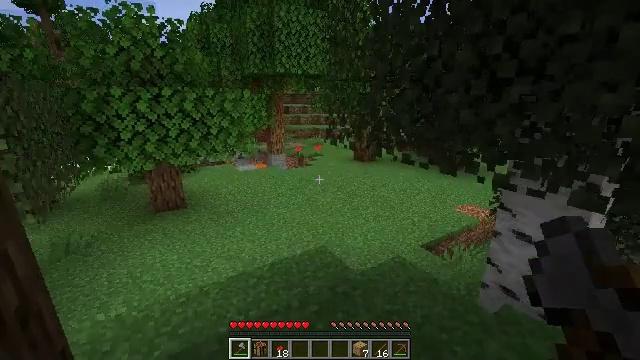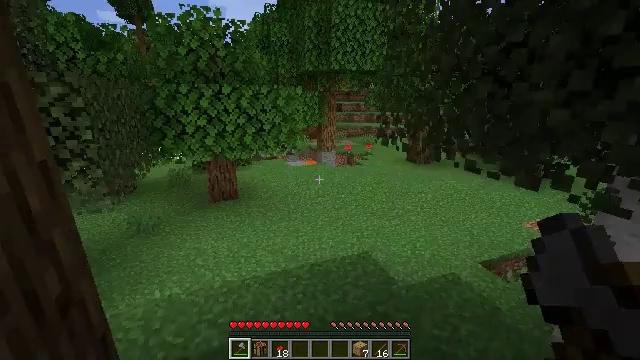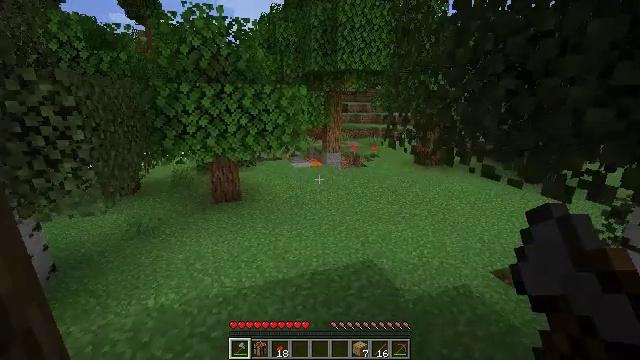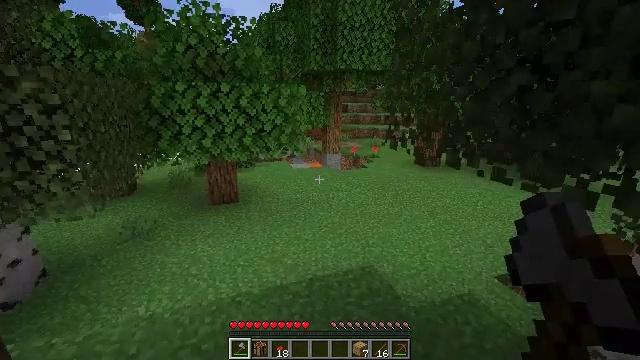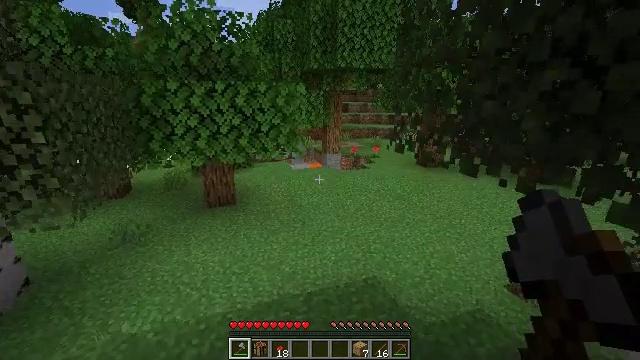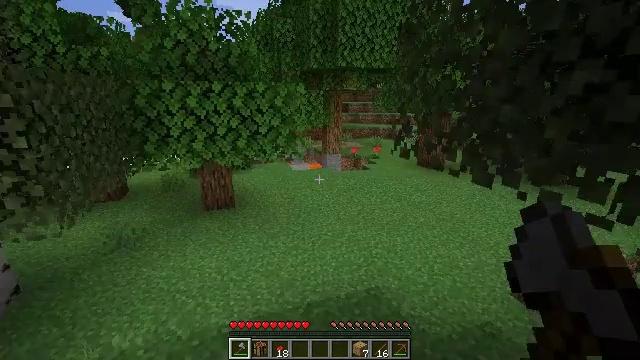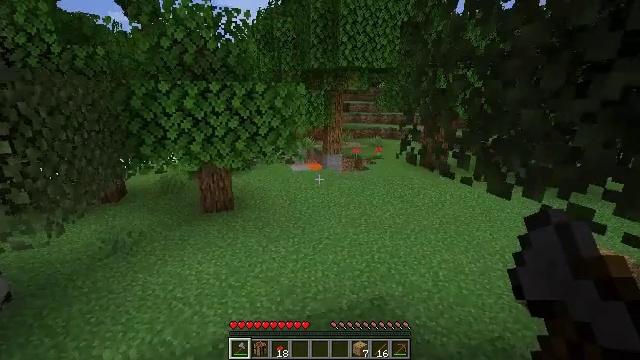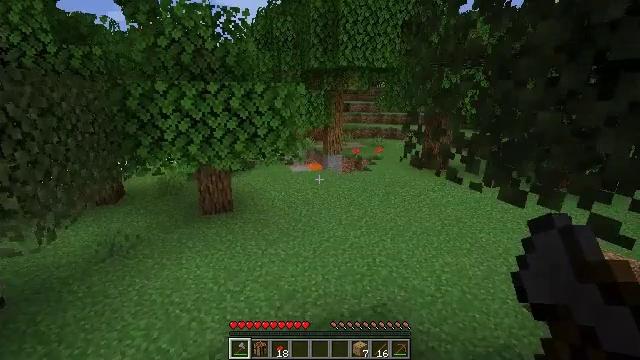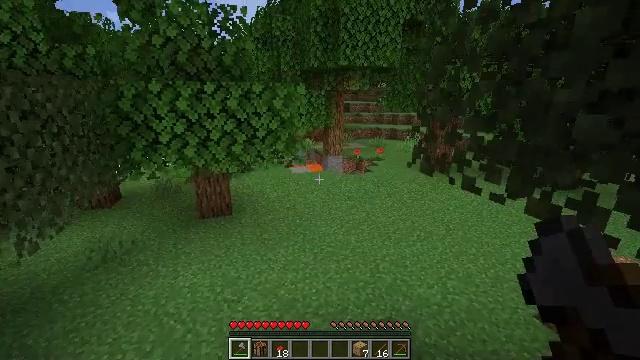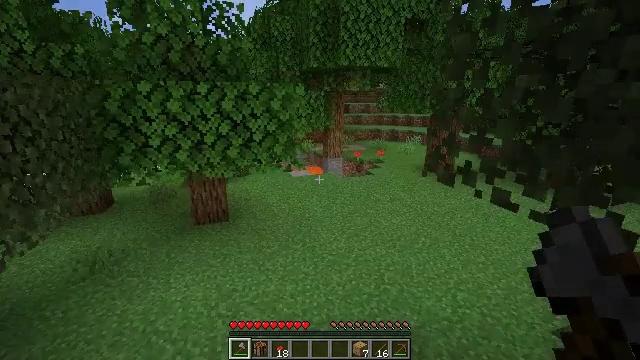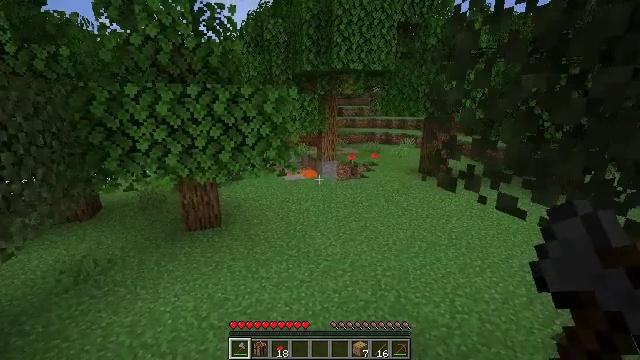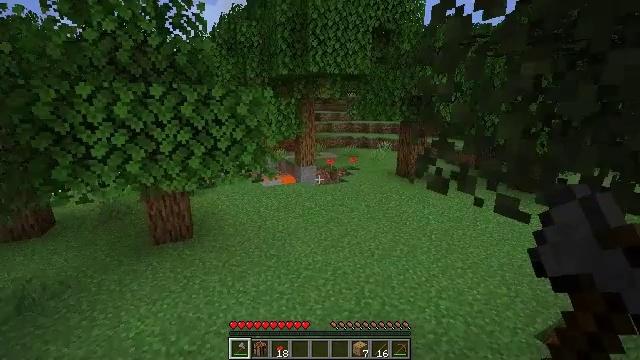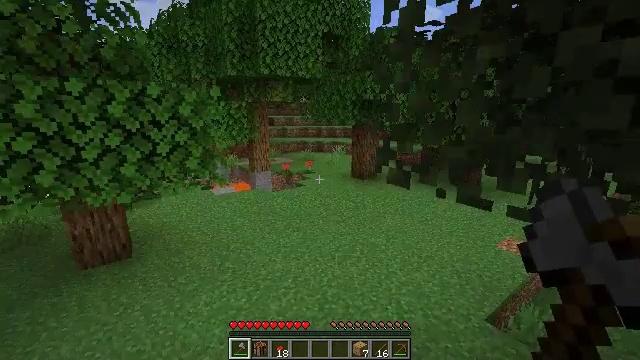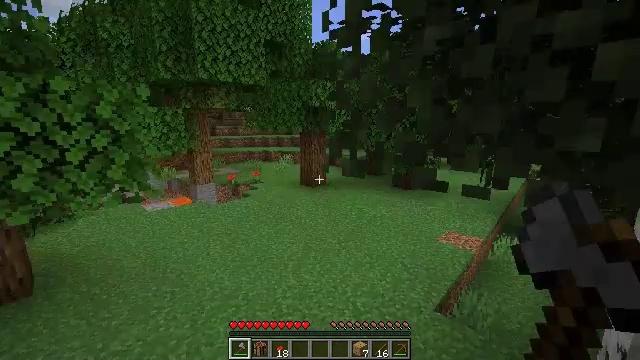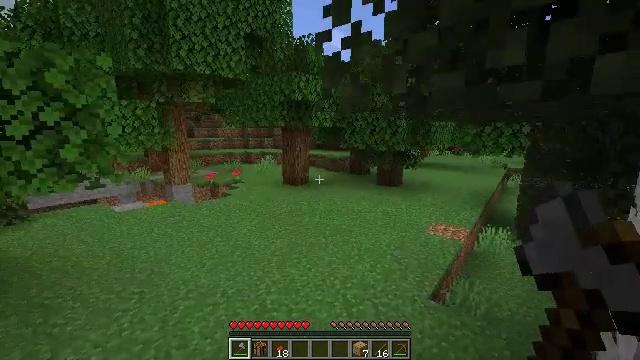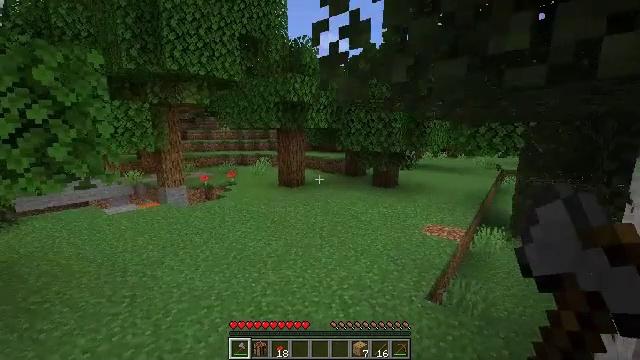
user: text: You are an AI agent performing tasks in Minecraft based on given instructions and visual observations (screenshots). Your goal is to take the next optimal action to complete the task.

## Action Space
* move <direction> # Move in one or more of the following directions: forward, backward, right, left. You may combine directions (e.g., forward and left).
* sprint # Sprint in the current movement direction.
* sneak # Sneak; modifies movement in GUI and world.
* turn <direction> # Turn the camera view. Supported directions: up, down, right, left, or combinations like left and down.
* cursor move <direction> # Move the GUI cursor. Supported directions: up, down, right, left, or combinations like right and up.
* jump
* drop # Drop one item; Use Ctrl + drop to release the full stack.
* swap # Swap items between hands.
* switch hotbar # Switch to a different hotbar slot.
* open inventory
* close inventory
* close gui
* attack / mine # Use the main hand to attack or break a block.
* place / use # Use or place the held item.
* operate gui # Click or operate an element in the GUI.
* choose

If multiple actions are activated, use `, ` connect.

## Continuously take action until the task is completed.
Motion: motion action
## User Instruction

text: Harvest the rose bush for its flowers.
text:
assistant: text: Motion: move forward, turn left
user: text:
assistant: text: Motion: move forward, turn left
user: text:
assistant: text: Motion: move forward
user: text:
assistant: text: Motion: move forward
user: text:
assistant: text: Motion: move forward
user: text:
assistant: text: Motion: move forward
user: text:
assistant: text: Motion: move forward
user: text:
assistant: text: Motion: move forward
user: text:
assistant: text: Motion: move forward
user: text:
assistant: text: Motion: move forward, turn right
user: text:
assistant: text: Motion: move forward, turn right
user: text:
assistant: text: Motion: move forward, turn right and up
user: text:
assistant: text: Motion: move forward, turn right and up
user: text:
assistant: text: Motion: move forward, turn right and up
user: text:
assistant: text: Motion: move forward, turn right
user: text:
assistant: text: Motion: move forward, turn right
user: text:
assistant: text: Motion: move forward, turn right
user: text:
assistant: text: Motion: move forward
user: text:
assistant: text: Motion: move forward
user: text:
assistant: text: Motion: move forward
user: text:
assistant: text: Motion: no_op
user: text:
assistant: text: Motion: turn right
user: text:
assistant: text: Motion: move forward
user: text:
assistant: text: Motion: move forward
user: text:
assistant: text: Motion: no_op
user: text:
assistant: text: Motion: move forward
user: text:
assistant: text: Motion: move forward
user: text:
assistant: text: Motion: move forward
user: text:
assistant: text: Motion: move forward
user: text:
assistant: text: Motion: move forward